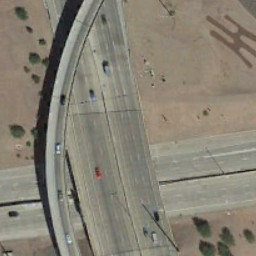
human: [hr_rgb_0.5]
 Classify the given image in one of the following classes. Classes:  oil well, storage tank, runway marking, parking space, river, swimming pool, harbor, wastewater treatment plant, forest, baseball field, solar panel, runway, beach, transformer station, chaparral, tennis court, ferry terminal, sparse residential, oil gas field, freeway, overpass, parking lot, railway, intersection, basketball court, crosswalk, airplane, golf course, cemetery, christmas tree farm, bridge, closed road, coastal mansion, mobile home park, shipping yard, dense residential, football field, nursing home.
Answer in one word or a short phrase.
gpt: overpass